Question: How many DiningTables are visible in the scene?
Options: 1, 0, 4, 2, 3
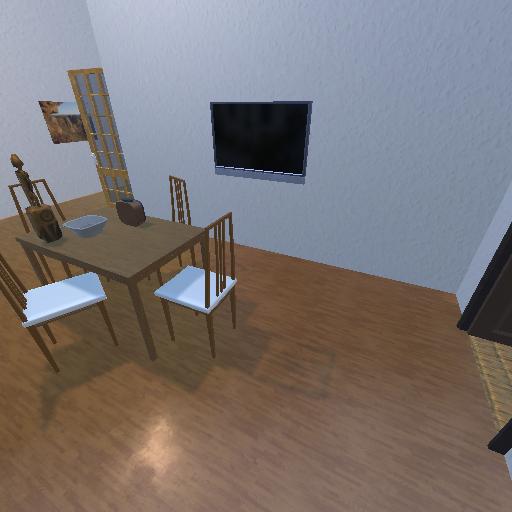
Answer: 1